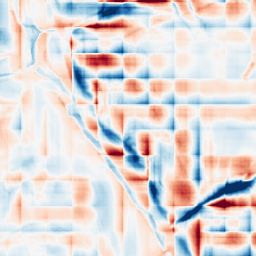
Category: wavelet
Decomposition family: wavelet_dwt
Decomposition parameters: wavelet: db2
level: 5
Upsampling method: sinc_blackman
Upsampling parameters: scale: 4
kernel_size: 8
Upsampling scale: 4